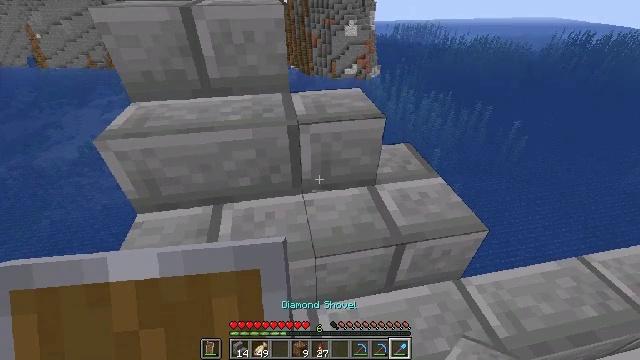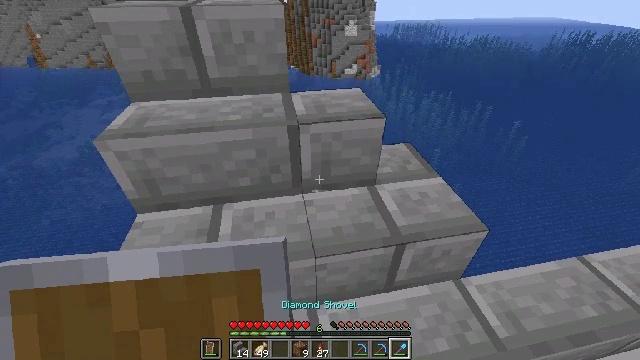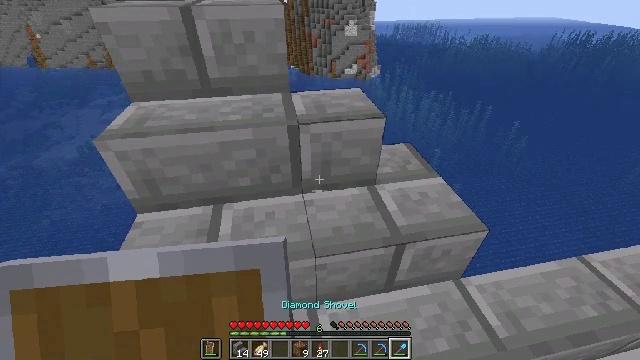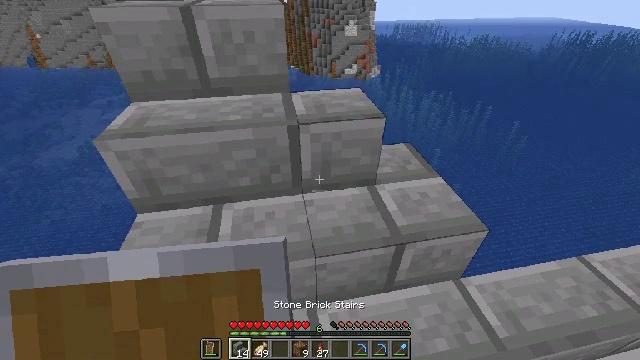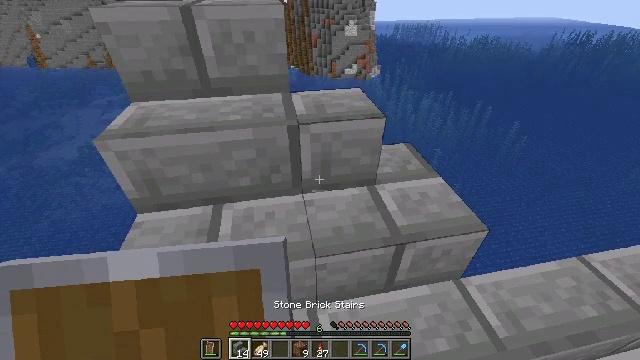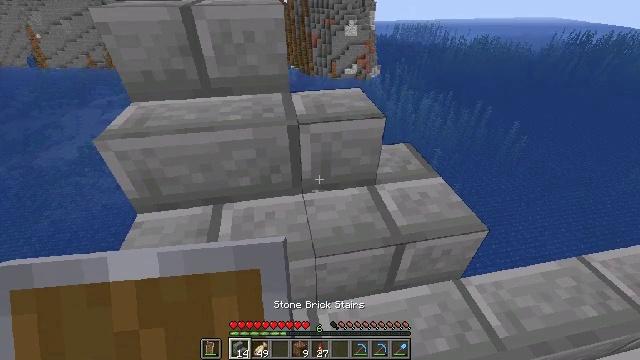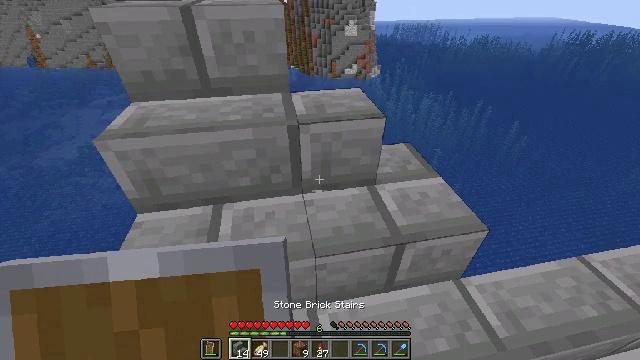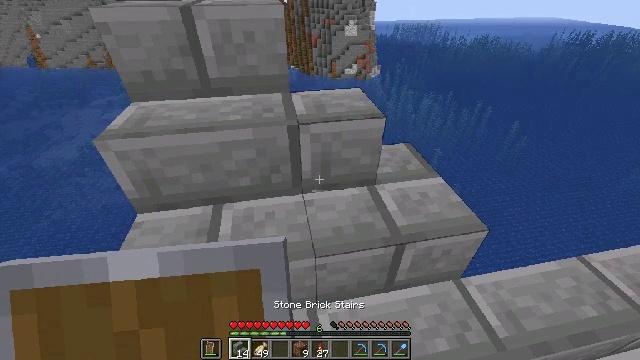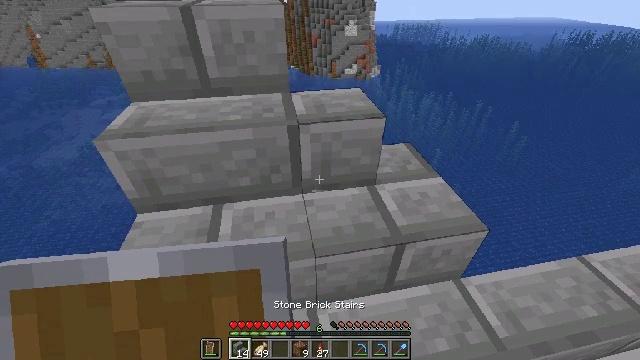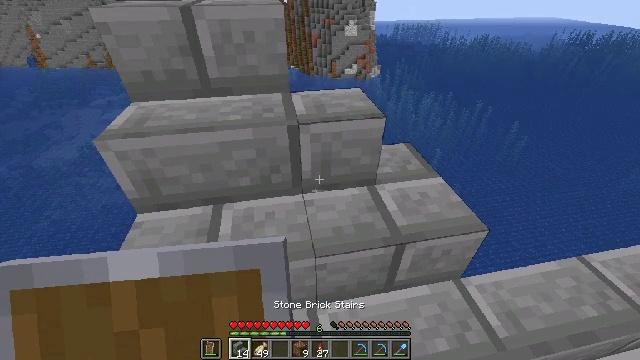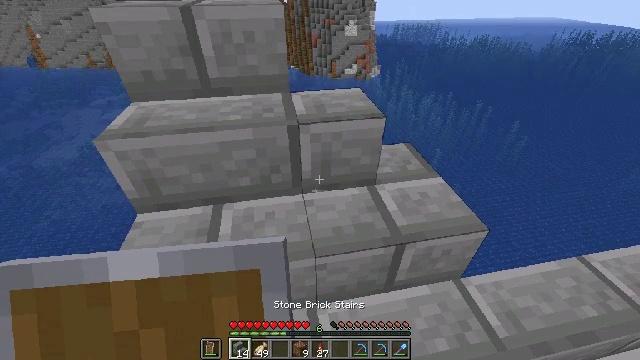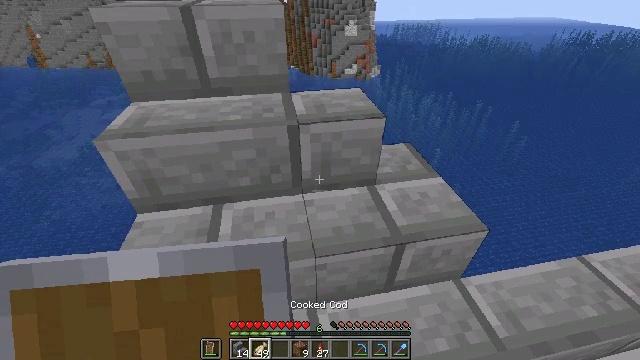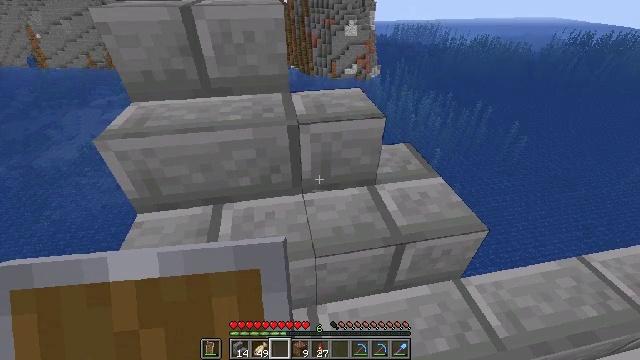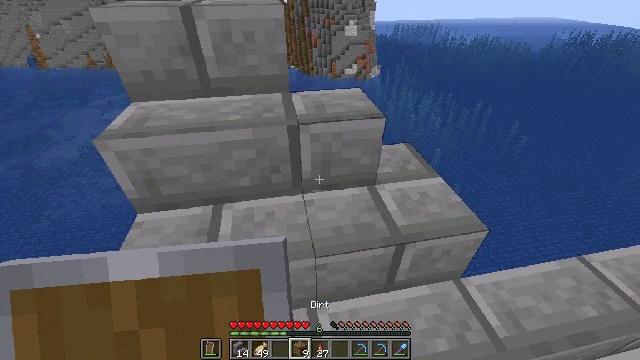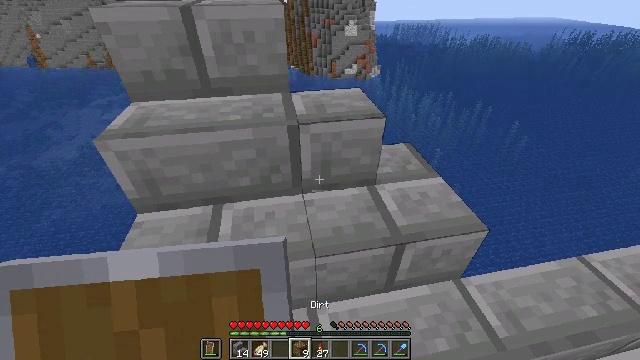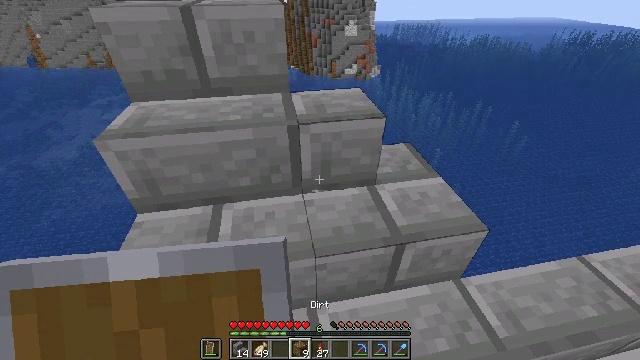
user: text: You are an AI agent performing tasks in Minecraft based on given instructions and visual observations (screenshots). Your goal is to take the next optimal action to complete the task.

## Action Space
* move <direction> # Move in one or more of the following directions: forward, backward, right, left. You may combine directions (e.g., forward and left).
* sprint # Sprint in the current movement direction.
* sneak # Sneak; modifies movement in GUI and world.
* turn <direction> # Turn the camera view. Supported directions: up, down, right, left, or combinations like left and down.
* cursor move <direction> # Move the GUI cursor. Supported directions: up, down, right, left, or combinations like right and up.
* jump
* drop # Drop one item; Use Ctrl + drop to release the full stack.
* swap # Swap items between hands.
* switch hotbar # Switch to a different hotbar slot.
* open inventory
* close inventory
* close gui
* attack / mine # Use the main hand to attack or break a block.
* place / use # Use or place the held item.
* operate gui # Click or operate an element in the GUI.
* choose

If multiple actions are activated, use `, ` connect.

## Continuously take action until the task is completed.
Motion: motion action
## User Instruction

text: Recycle the stone brick stairs from the structure.
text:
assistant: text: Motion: no_op
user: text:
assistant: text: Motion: no_op
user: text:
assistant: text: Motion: no_op
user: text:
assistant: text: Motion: no_op
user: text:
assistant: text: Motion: no_op
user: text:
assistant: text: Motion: no_op
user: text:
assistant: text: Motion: no_op
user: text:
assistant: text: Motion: no_op
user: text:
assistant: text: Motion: no_op
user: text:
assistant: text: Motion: no_op
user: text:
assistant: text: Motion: no_op
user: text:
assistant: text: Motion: no_op
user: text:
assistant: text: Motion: no_op
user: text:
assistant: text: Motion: no_op
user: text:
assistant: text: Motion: no_op
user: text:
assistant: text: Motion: no_op
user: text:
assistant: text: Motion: no_op
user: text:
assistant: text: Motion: no_op
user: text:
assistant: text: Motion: no_op
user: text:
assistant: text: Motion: no_op
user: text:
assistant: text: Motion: no_op
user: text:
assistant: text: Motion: no_op
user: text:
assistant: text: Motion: no_op
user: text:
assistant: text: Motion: no_op
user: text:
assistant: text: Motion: no_op
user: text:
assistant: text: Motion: no_op
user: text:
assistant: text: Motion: no_op
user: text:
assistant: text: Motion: no_op
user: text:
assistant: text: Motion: no_op
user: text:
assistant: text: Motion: sneak